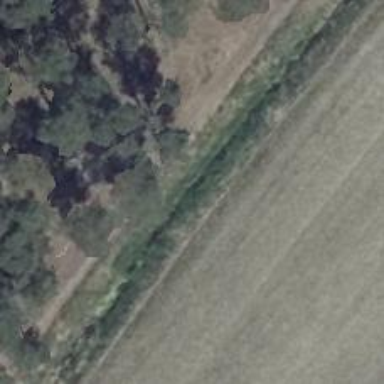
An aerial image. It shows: Grass track road with grade 5 tracktype.